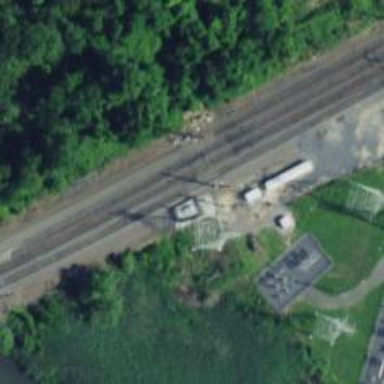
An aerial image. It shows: Railway track with contact line for electrification.